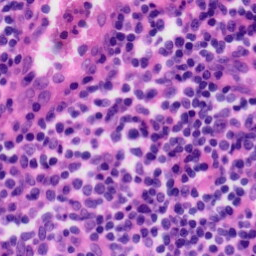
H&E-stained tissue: Tonsil